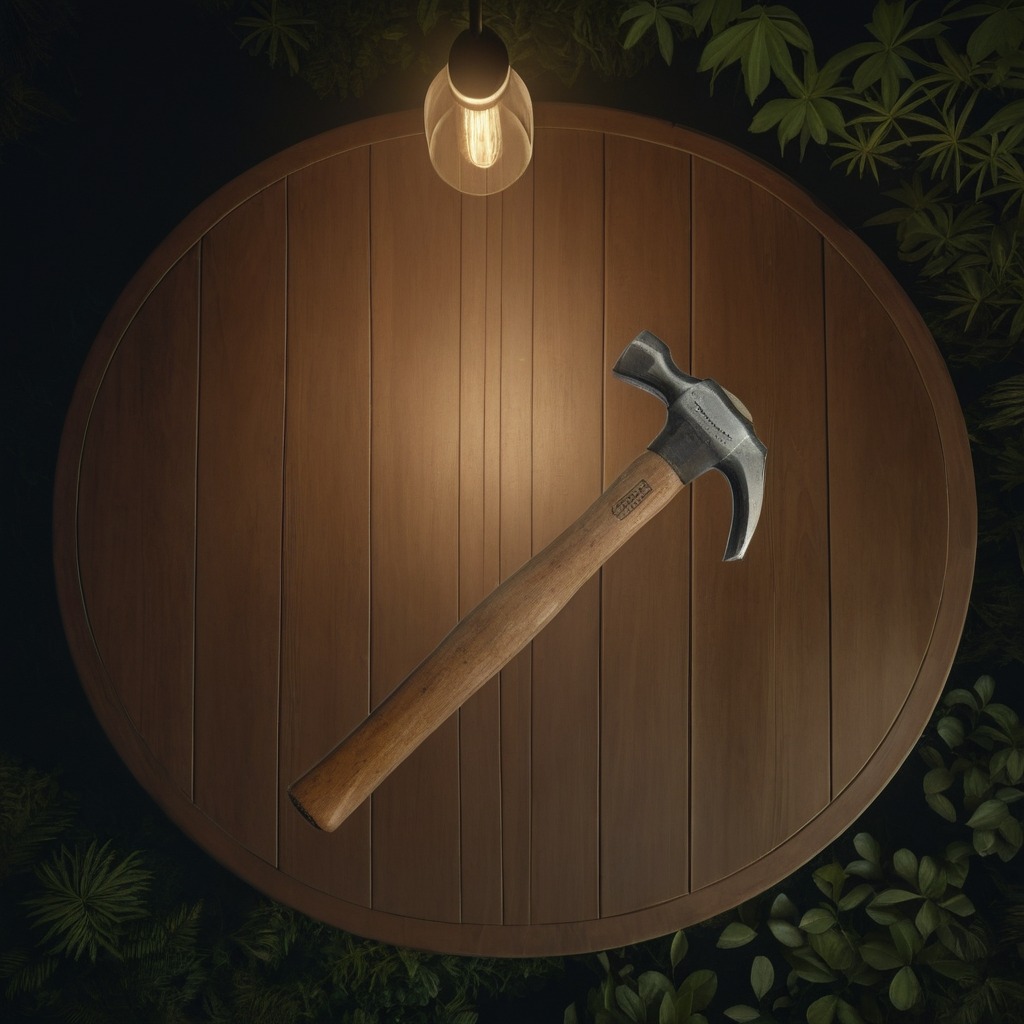
A hammer is lying on a wooden table inside a jungle field workshop tent at night dim ambient light soft shadows worn but